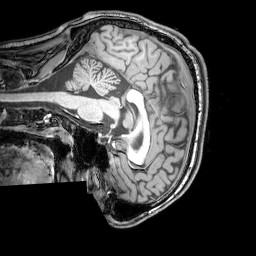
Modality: T1w
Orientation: sagittal
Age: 22
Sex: male
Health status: healthy
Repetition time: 0.081 s
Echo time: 0.037 s